Question: I use the colormap in python to plot and analyse values in a matrix. I need to associate the white color to each element equal to 0.0 while for others I'd like to have a "traditional" color map. Looking at <URL> I modified the dictionary used by pcolor as:
'''
dic = {'red': ((0., 1, 1),
(<PHONE>, 0, 0),
(0.66, 1, 1),
(0.89,1, 1),
(1, 0.5, 0.5)),
'green': ((0., 1, 1),
(<PHONE>, 0, 0),
(0.375,1, 1),
(0.64,1, 1),
(0.91,0,0),
(1, 0, 0)),
'blue': ((0., 1, 1),
(<PHONE>, 1, 1),
(0.34, 1, 1),
(0.65,0, 0),
(1, 0, 0))}
'''
The result is:
I set:
'''
matrix[0][0]=0 matrix[0][1]=0.002
'''
But as you can see they are both associated with the white color, even if I set <PHONE> as the starting point for the blue. How is this possible? How can I change it in order to obtain what I'd like?
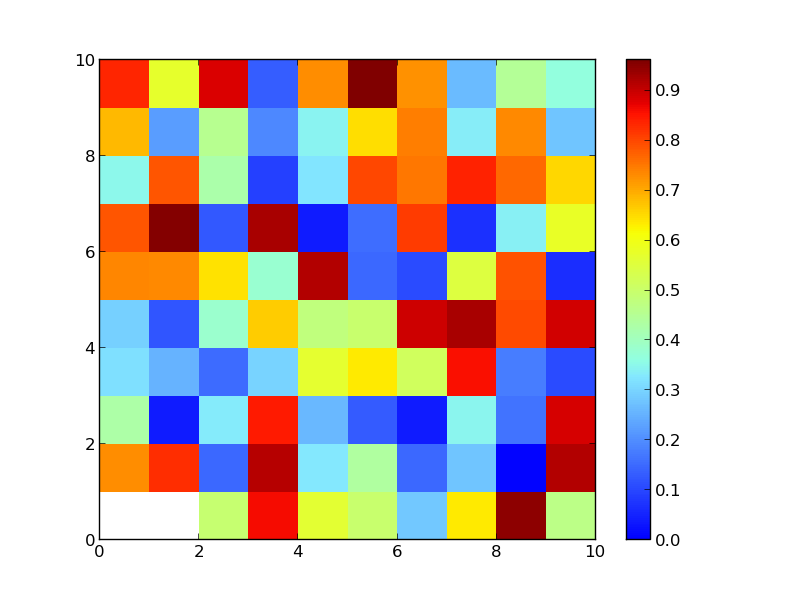
Answer: Although not ideal, masking the zero value works. You can control the display of it with the 'cmap.set_bad()'.
'''
from matplotlib.colors import LinearSegmentedColormap
import matplotlib.pyplot as plt
import numpy as np
dic = {'red': ((0., 1, 0),
(0.66, 1, 1),
(0.89,1, 1),
(1, 0.5, 0.5)),
'green': ((0., 1, 0),
(0.375,1, 1),
(0.64,1, 1),
(0.91,0,0),
(1, 0, 0)),
'blue': ((0., 1, 1),
(0.34, 1, 1),
(0.65,0, 0),
(1, 0, 0))}
a = np.random.rand(10,10)
a[0,:2] = 0
a[0,2:4] = 0.0001
fig, ax = plt.subplots(1,1, figsize=(6,6))
cmap = LinearSegmentedColormap('custom_cmap', dic)
cmap.set_bad('white')
ax.imshow(np.ma.masked_values(a, 0), interpolation='none', cmap=cmap)
'''